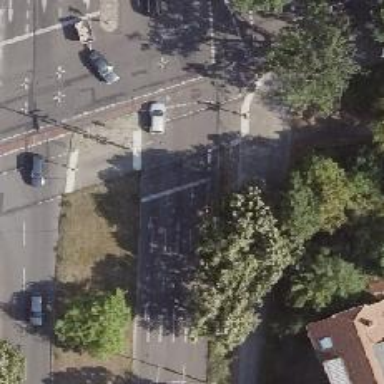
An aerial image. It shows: Tertiary road with asphalt surface and cycle track on the right.